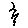
Label: zigzag